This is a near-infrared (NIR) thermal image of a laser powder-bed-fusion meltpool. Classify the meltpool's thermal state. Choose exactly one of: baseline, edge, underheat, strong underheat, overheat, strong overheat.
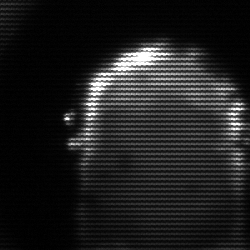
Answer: baseline